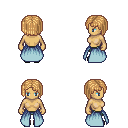
a pixel art fantasy rpg character, female body template, human, tanned skin, overskirt, teal pants, light blonde pageboy hairstyle, gray slippers, four views (front, back, left, right), 2x2 character sprite sheet, small pixel art, hard edges, no anti-aliasing